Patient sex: M
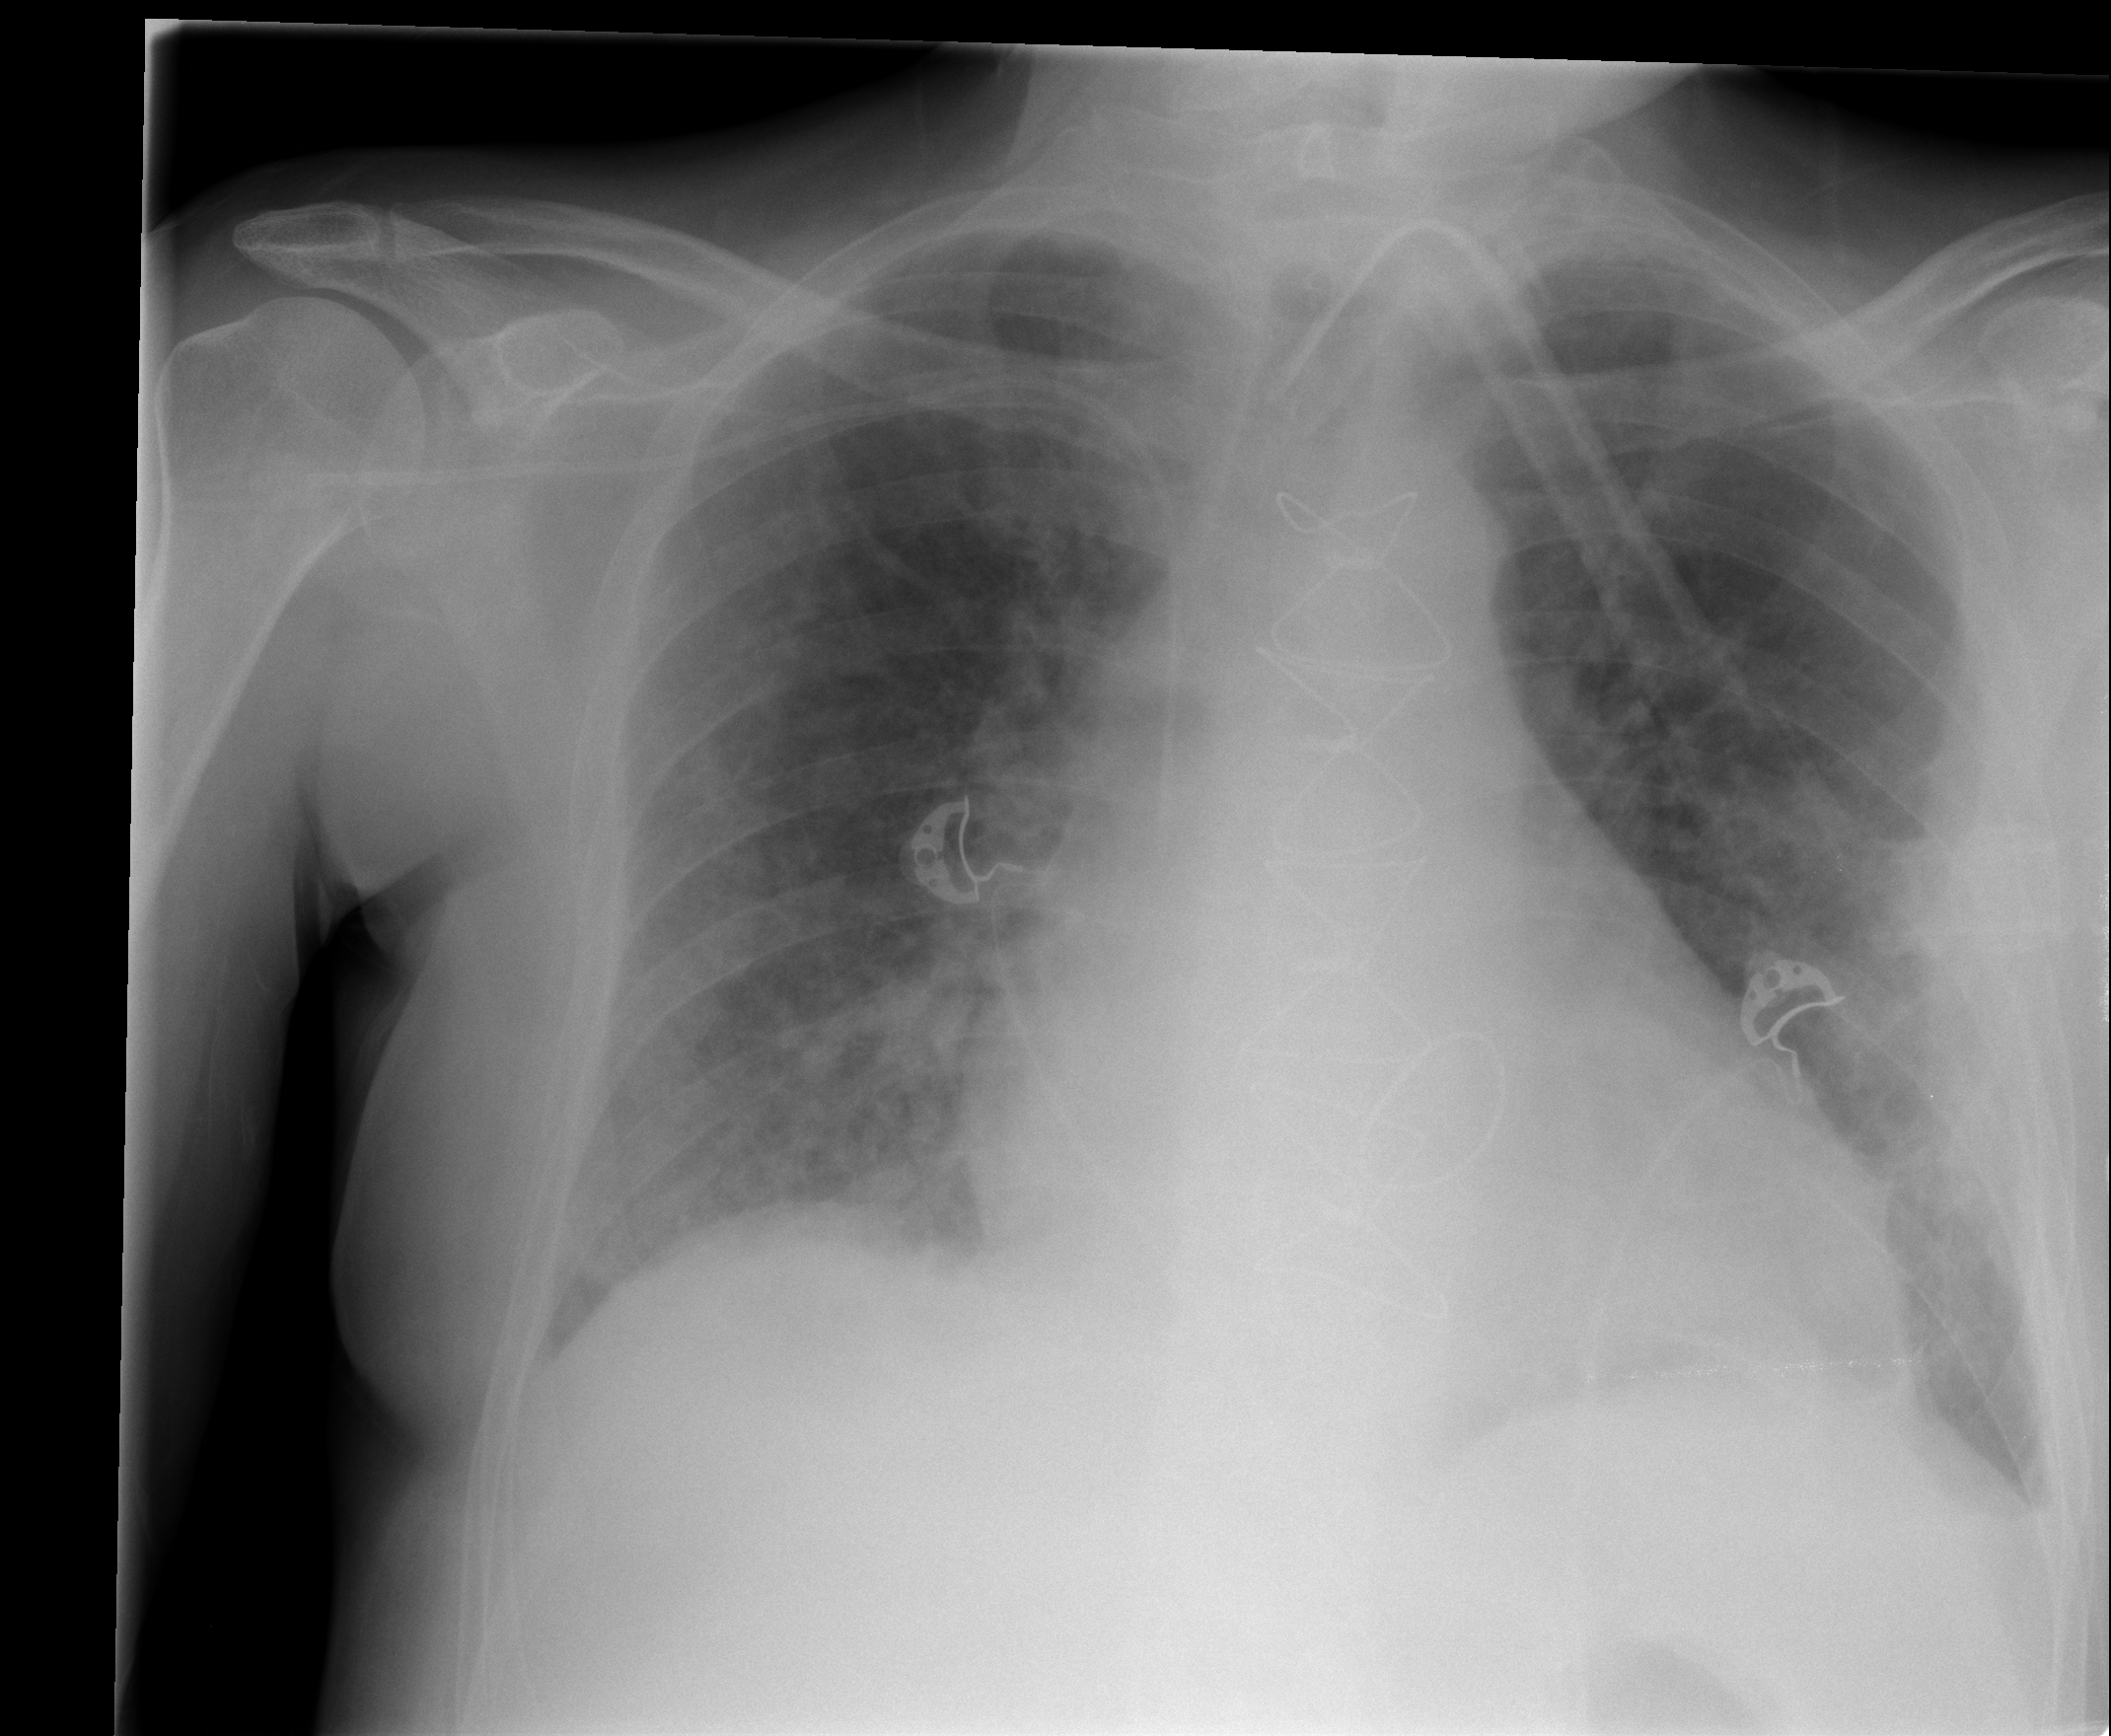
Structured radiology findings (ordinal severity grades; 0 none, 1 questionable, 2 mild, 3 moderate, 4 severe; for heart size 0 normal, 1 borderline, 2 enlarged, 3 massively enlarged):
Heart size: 1
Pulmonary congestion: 2
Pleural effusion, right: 2
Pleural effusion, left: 2
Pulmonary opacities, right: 2
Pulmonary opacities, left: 2
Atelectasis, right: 3
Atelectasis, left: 2